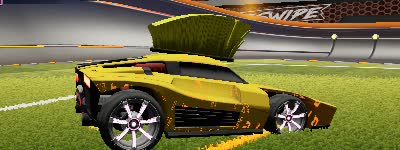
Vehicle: breakout